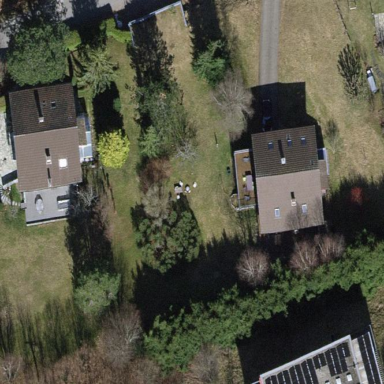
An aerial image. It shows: Residential garden.